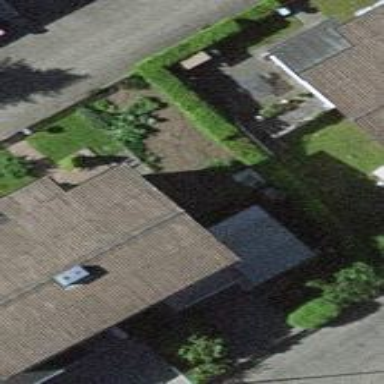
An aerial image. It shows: Terrace building.